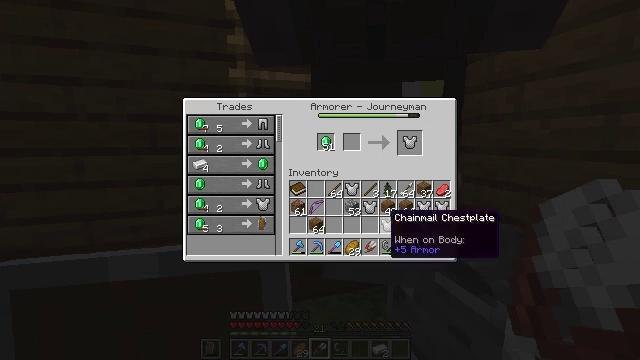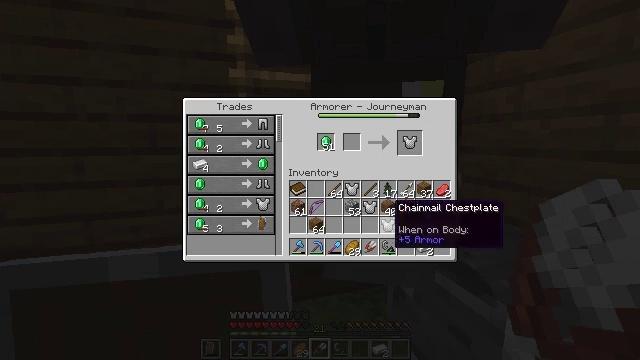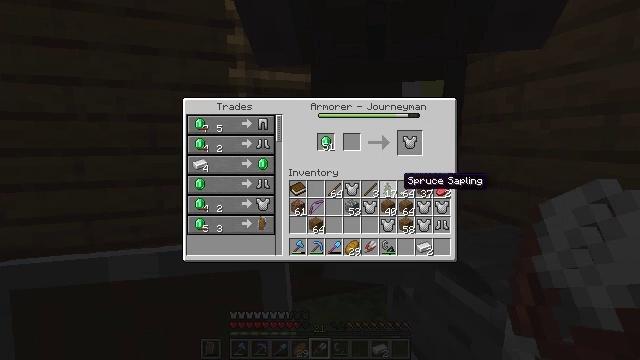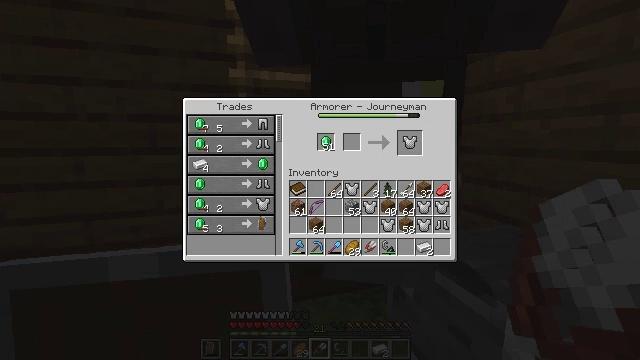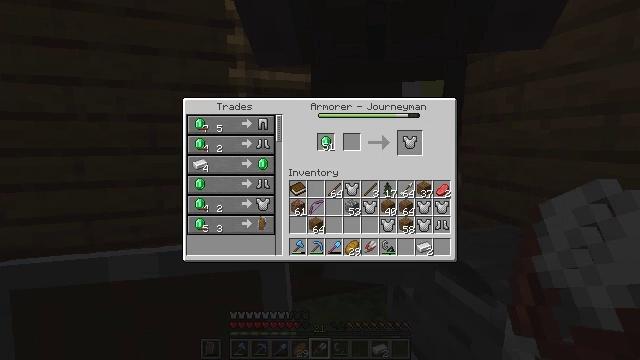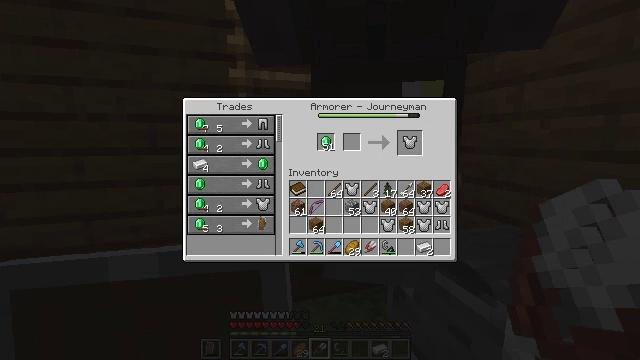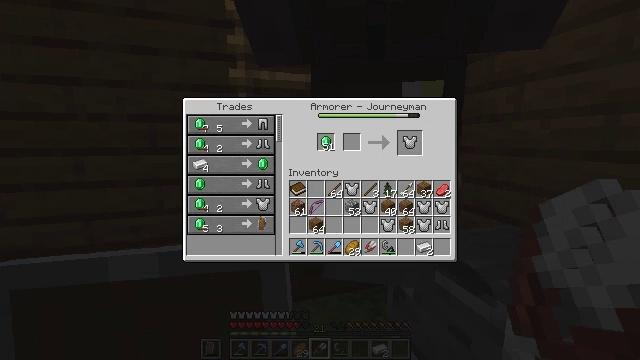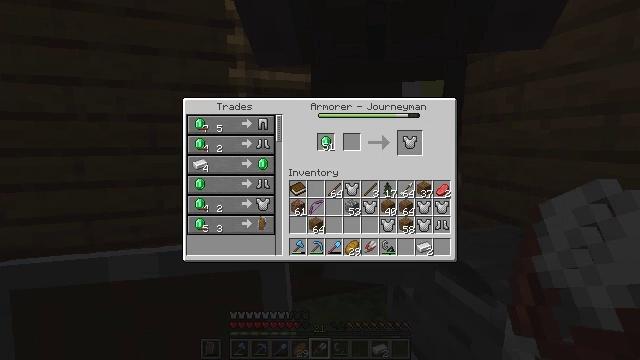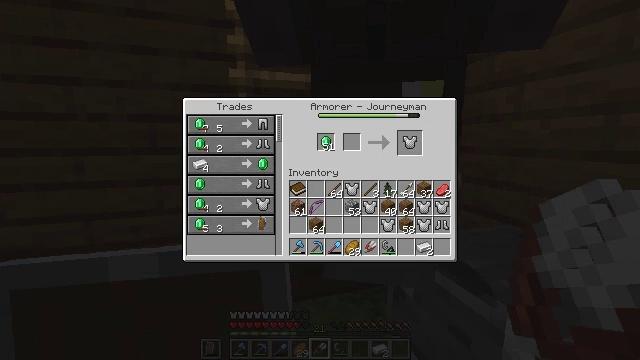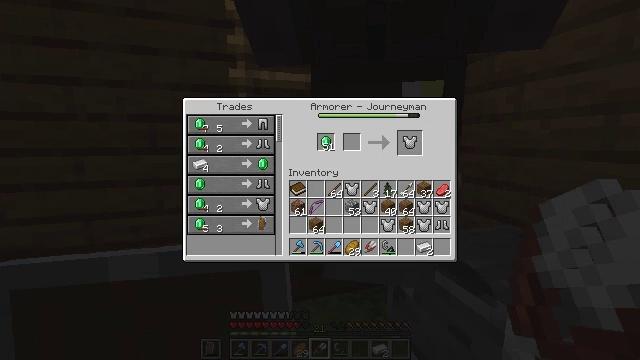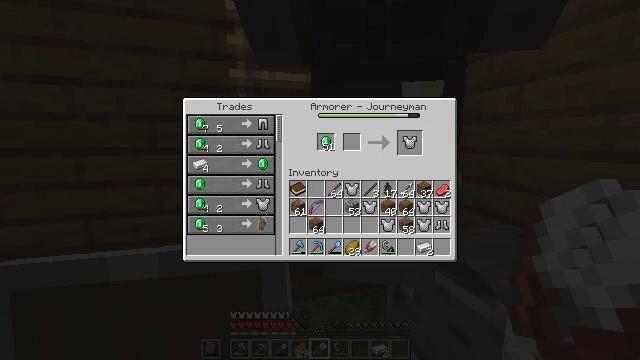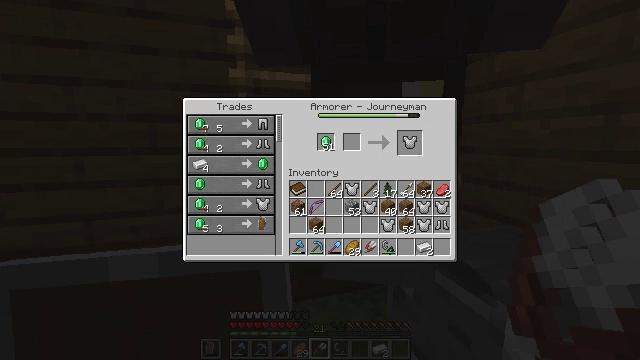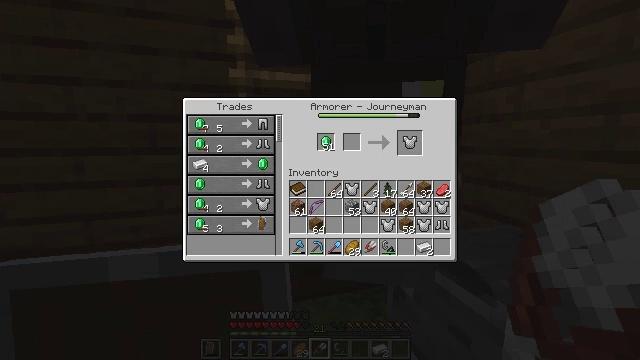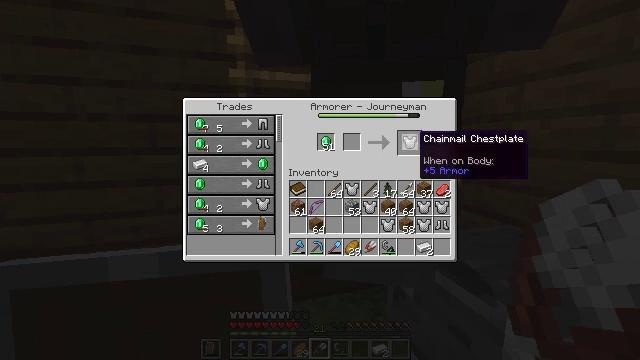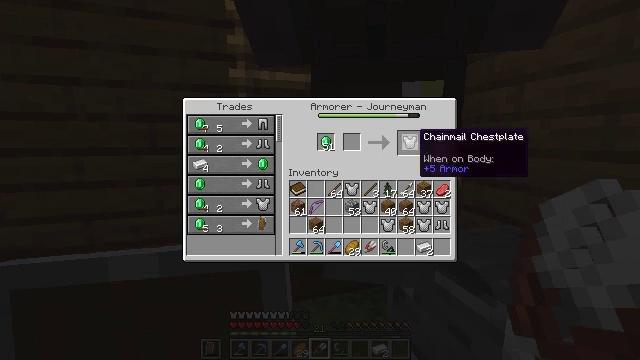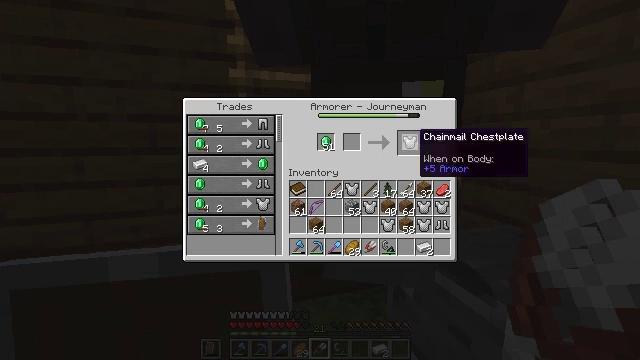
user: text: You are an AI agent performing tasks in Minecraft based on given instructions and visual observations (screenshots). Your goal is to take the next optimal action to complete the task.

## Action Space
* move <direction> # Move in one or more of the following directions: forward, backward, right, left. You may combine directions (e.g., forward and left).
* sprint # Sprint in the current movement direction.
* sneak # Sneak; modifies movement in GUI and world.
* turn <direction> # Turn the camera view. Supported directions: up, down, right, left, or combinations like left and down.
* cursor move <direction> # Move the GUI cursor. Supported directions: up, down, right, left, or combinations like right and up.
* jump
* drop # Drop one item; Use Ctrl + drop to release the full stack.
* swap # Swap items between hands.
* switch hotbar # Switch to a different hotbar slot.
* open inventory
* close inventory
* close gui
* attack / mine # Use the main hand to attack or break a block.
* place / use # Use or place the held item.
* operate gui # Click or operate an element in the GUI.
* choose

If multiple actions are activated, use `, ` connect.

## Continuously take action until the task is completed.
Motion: motion action
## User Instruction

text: Use materials to craft a chainmail chestplate.
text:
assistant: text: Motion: cursor move up
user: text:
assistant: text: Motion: cursor move right and up
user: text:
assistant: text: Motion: cursor move right and up
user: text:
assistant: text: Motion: cursor move up
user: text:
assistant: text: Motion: no_op
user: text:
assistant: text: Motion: no_op
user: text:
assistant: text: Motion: no_op
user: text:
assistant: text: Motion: operate gui
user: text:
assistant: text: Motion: operate gui
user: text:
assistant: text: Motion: operate gui
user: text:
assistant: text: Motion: no_op
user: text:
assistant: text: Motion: no_op
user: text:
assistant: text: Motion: no_op
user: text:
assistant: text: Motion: no_op
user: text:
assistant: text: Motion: no_op
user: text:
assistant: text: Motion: operate gui
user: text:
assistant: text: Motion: operate gui
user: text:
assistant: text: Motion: operate gui
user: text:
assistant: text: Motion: no_op
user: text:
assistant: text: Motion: cursor move left and down
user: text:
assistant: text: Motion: cursor move left and down
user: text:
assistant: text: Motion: cursor move down
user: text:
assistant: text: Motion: no_op
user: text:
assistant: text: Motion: no_op
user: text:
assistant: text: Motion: no_op
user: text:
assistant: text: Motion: no_op
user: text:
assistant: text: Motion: no_op
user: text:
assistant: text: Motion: no_op
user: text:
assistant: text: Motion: operate gui
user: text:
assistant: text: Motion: operate gui